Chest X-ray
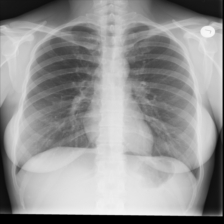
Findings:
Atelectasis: negative
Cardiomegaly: negative
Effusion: negative
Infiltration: negative
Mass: negative
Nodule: positive
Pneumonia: negative
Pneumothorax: negative
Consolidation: negative
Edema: negative
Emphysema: negative
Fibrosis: negative
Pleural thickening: negative
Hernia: negative